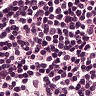
Metastatic tissue present: no